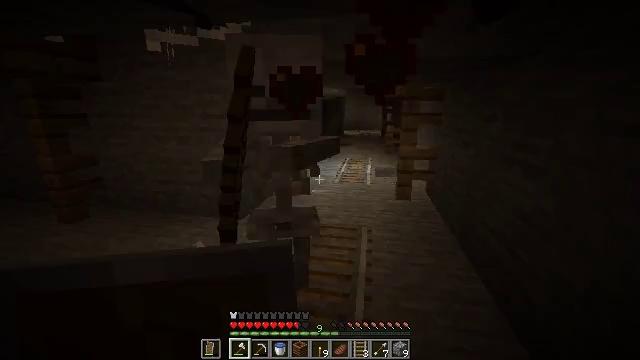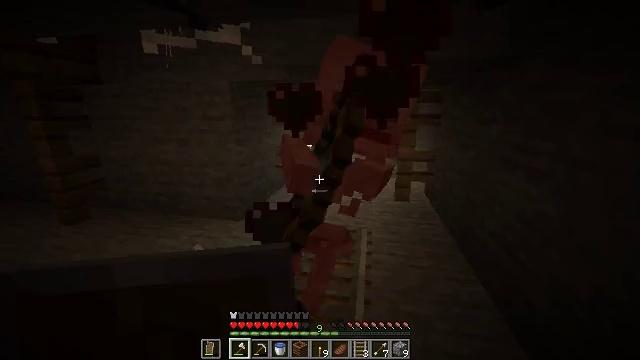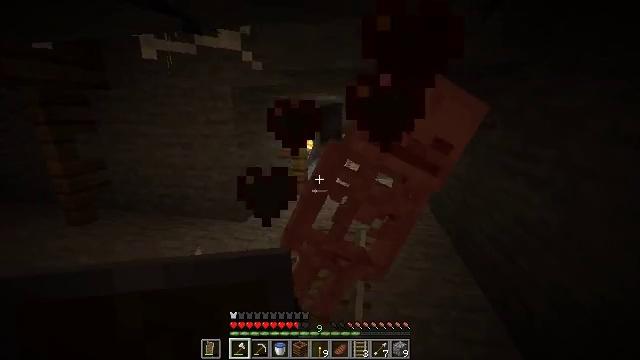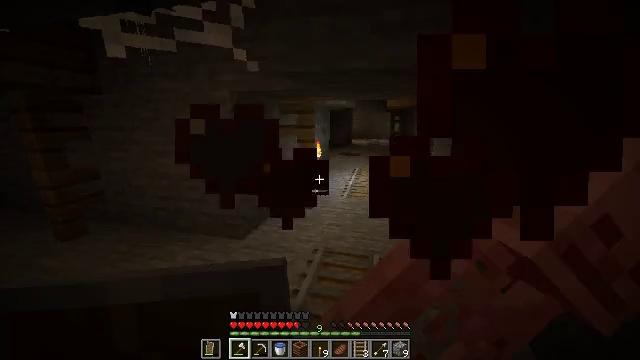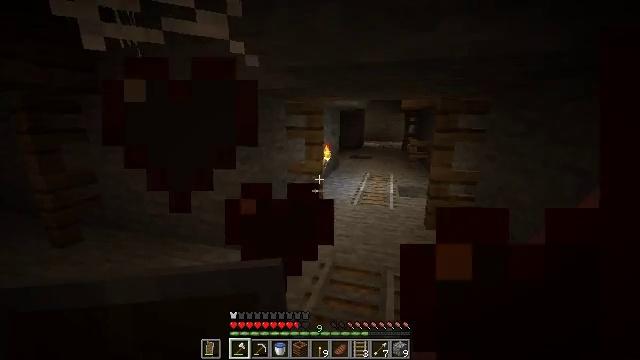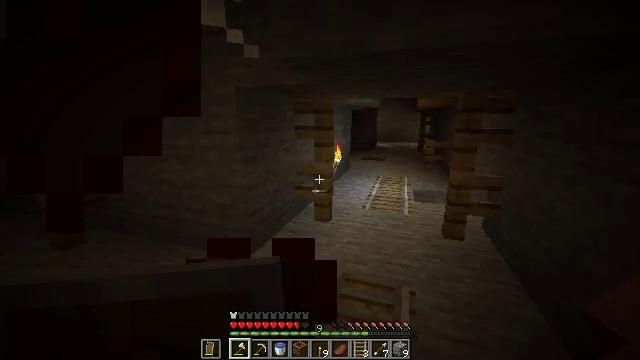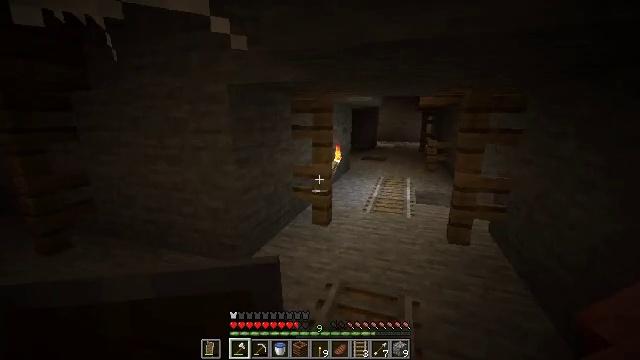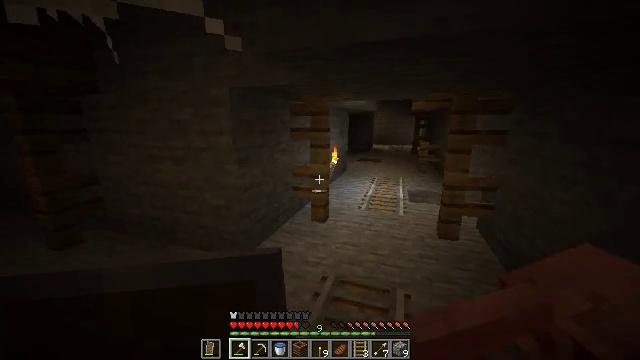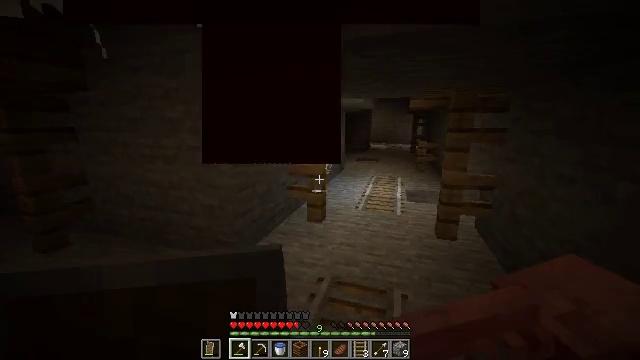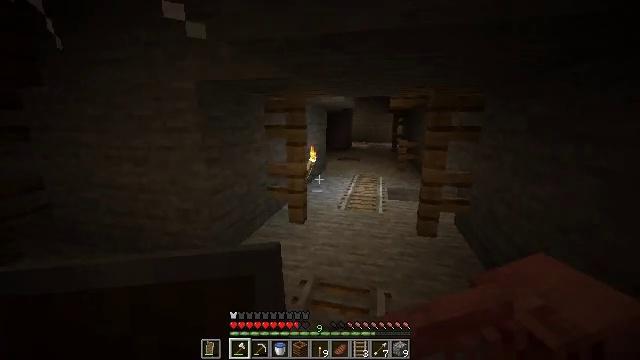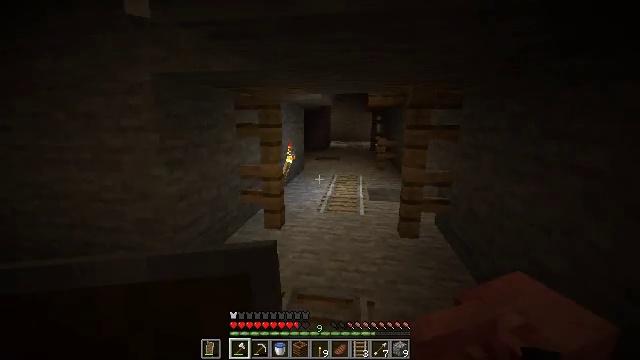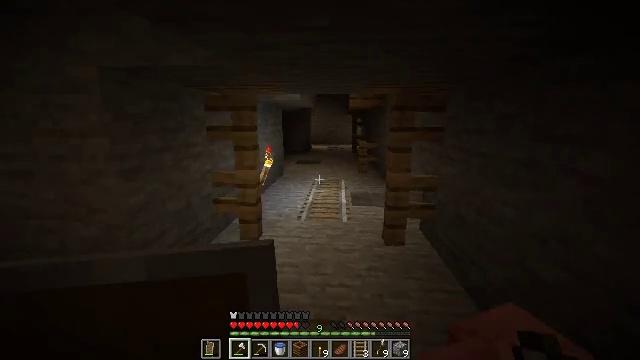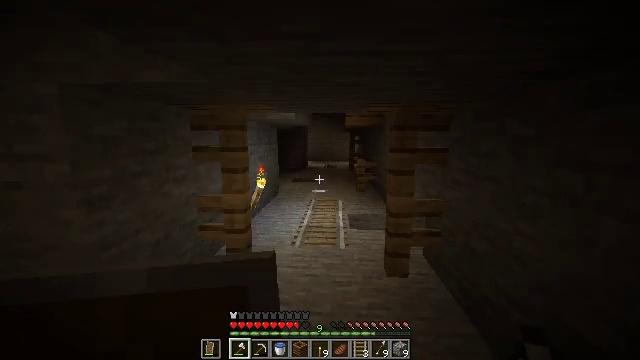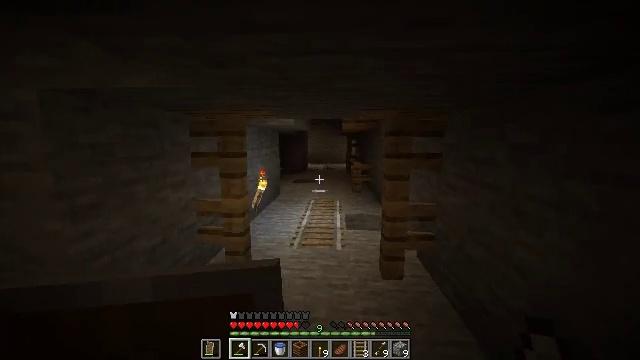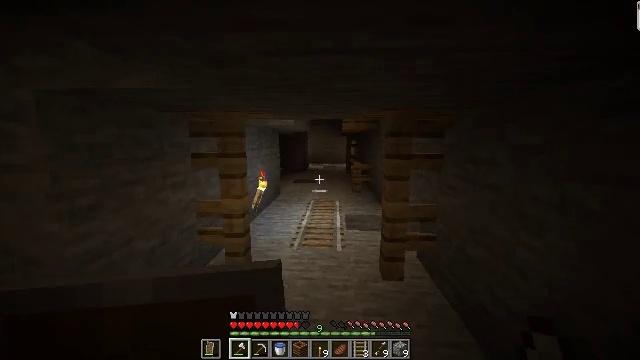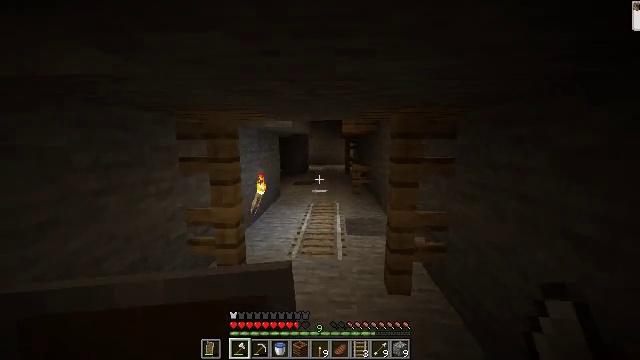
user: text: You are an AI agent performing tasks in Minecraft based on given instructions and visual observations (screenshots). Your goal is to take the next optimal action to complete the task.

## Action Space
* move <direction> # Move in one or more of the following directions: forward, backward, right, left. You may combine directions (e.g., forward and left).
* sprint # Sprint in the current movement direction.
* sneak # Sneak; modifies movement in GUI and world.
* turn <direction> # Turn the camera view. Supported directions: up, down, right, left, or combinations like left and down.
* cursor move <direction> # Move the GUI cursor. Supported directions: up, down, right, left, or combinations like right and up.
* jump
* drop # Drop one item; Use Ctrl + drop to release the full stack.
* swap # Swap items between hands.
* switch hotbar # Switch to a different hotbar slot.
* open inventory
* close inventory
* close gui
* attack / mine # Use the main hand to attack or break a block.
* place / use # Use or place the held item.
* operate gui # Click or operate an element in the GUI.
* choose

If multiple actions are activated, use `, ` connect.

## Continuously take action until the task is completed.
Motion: motion action
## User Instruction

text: Craft an iron ingot by smelting iron ore.
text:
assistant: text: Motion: move forward
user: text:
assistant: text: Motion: move forward
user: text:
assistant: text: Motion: move forward, turn left and up
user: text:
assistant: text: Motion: move forward, turn left
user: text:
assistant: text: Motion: move forward, turn left
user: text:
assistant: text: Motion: no_op
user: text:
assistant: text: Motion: no_op
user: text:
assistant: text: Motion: no_op
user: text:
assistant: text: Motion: move forward, turn right
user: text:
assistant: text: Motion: move forward, turn right
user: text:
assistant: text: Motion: move forward, turn right
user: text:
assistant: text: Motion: move forward, sprint, turn up
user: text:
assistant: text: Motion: move forward, sprint
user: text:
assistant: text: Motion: move forward, sprint
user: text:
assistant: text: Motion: move forward, sprint
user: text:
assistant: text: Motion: move forward, sprint, turn down
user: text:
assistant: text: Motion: move forward, sprint
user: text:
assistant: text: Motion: move forward, sprint
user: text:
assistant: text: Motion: move forward, sprint
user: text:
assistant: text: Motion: move forward, sprint
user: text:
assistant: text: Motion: move forward, sprint
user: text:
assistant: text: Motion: move forward, sprint
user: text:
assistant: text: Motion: move forward, sprint
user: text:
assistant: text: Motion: move forward, sprint
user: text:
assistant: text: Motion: move forward, sprint
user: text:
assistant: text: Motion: move forward, sprint
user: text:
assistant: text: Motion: move forward, sprint
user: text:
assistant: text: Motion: move forward, sprint
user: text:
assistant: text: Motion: move forward, sprint
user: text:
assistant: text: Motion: move forward, sprint